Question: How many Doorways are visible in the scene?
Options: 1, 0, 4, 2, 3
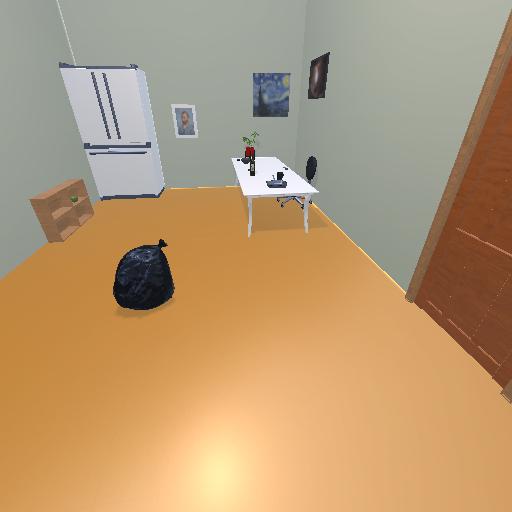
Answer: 1